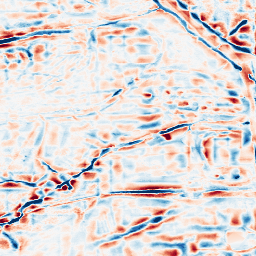
Category: wavelet
Decomposition family: wavelet_biorthogonal
Decomposition parameters: wavelet: bior2.4
level: 4
Upsampling method: bicubic_3x
Upsampling parameters: scale: 3
Upsampling scale: 3